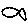
Label: fish